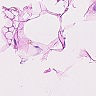
Metastatic tissue present: no